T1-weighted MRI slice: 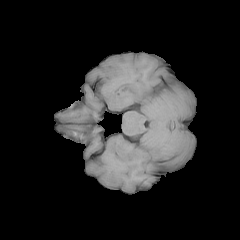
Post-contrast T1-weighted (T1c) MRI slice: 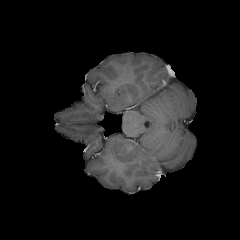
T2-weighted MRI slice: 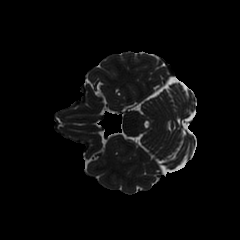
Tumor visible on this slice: no